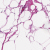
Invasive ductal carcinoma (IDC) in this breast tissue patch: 0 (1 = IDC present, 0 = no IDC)